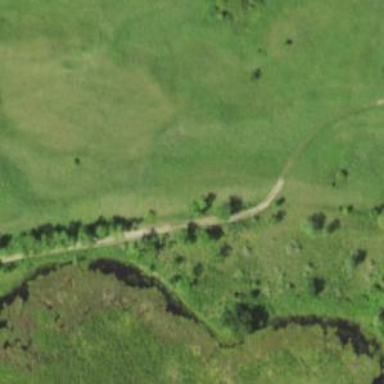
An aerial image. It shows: Excellent visible nordic path trail.